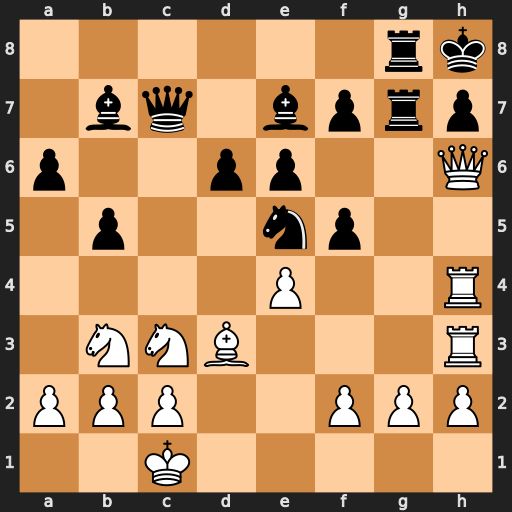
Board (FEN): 6rk/1bq1bprp/p2pp2Q/1p2np2/4P2R/1NNB3R/PPP2PPP/2K5
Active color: w
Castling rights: -
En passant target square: -
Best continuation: Qxh7+ Rxh7 Rxh7#